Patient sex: M
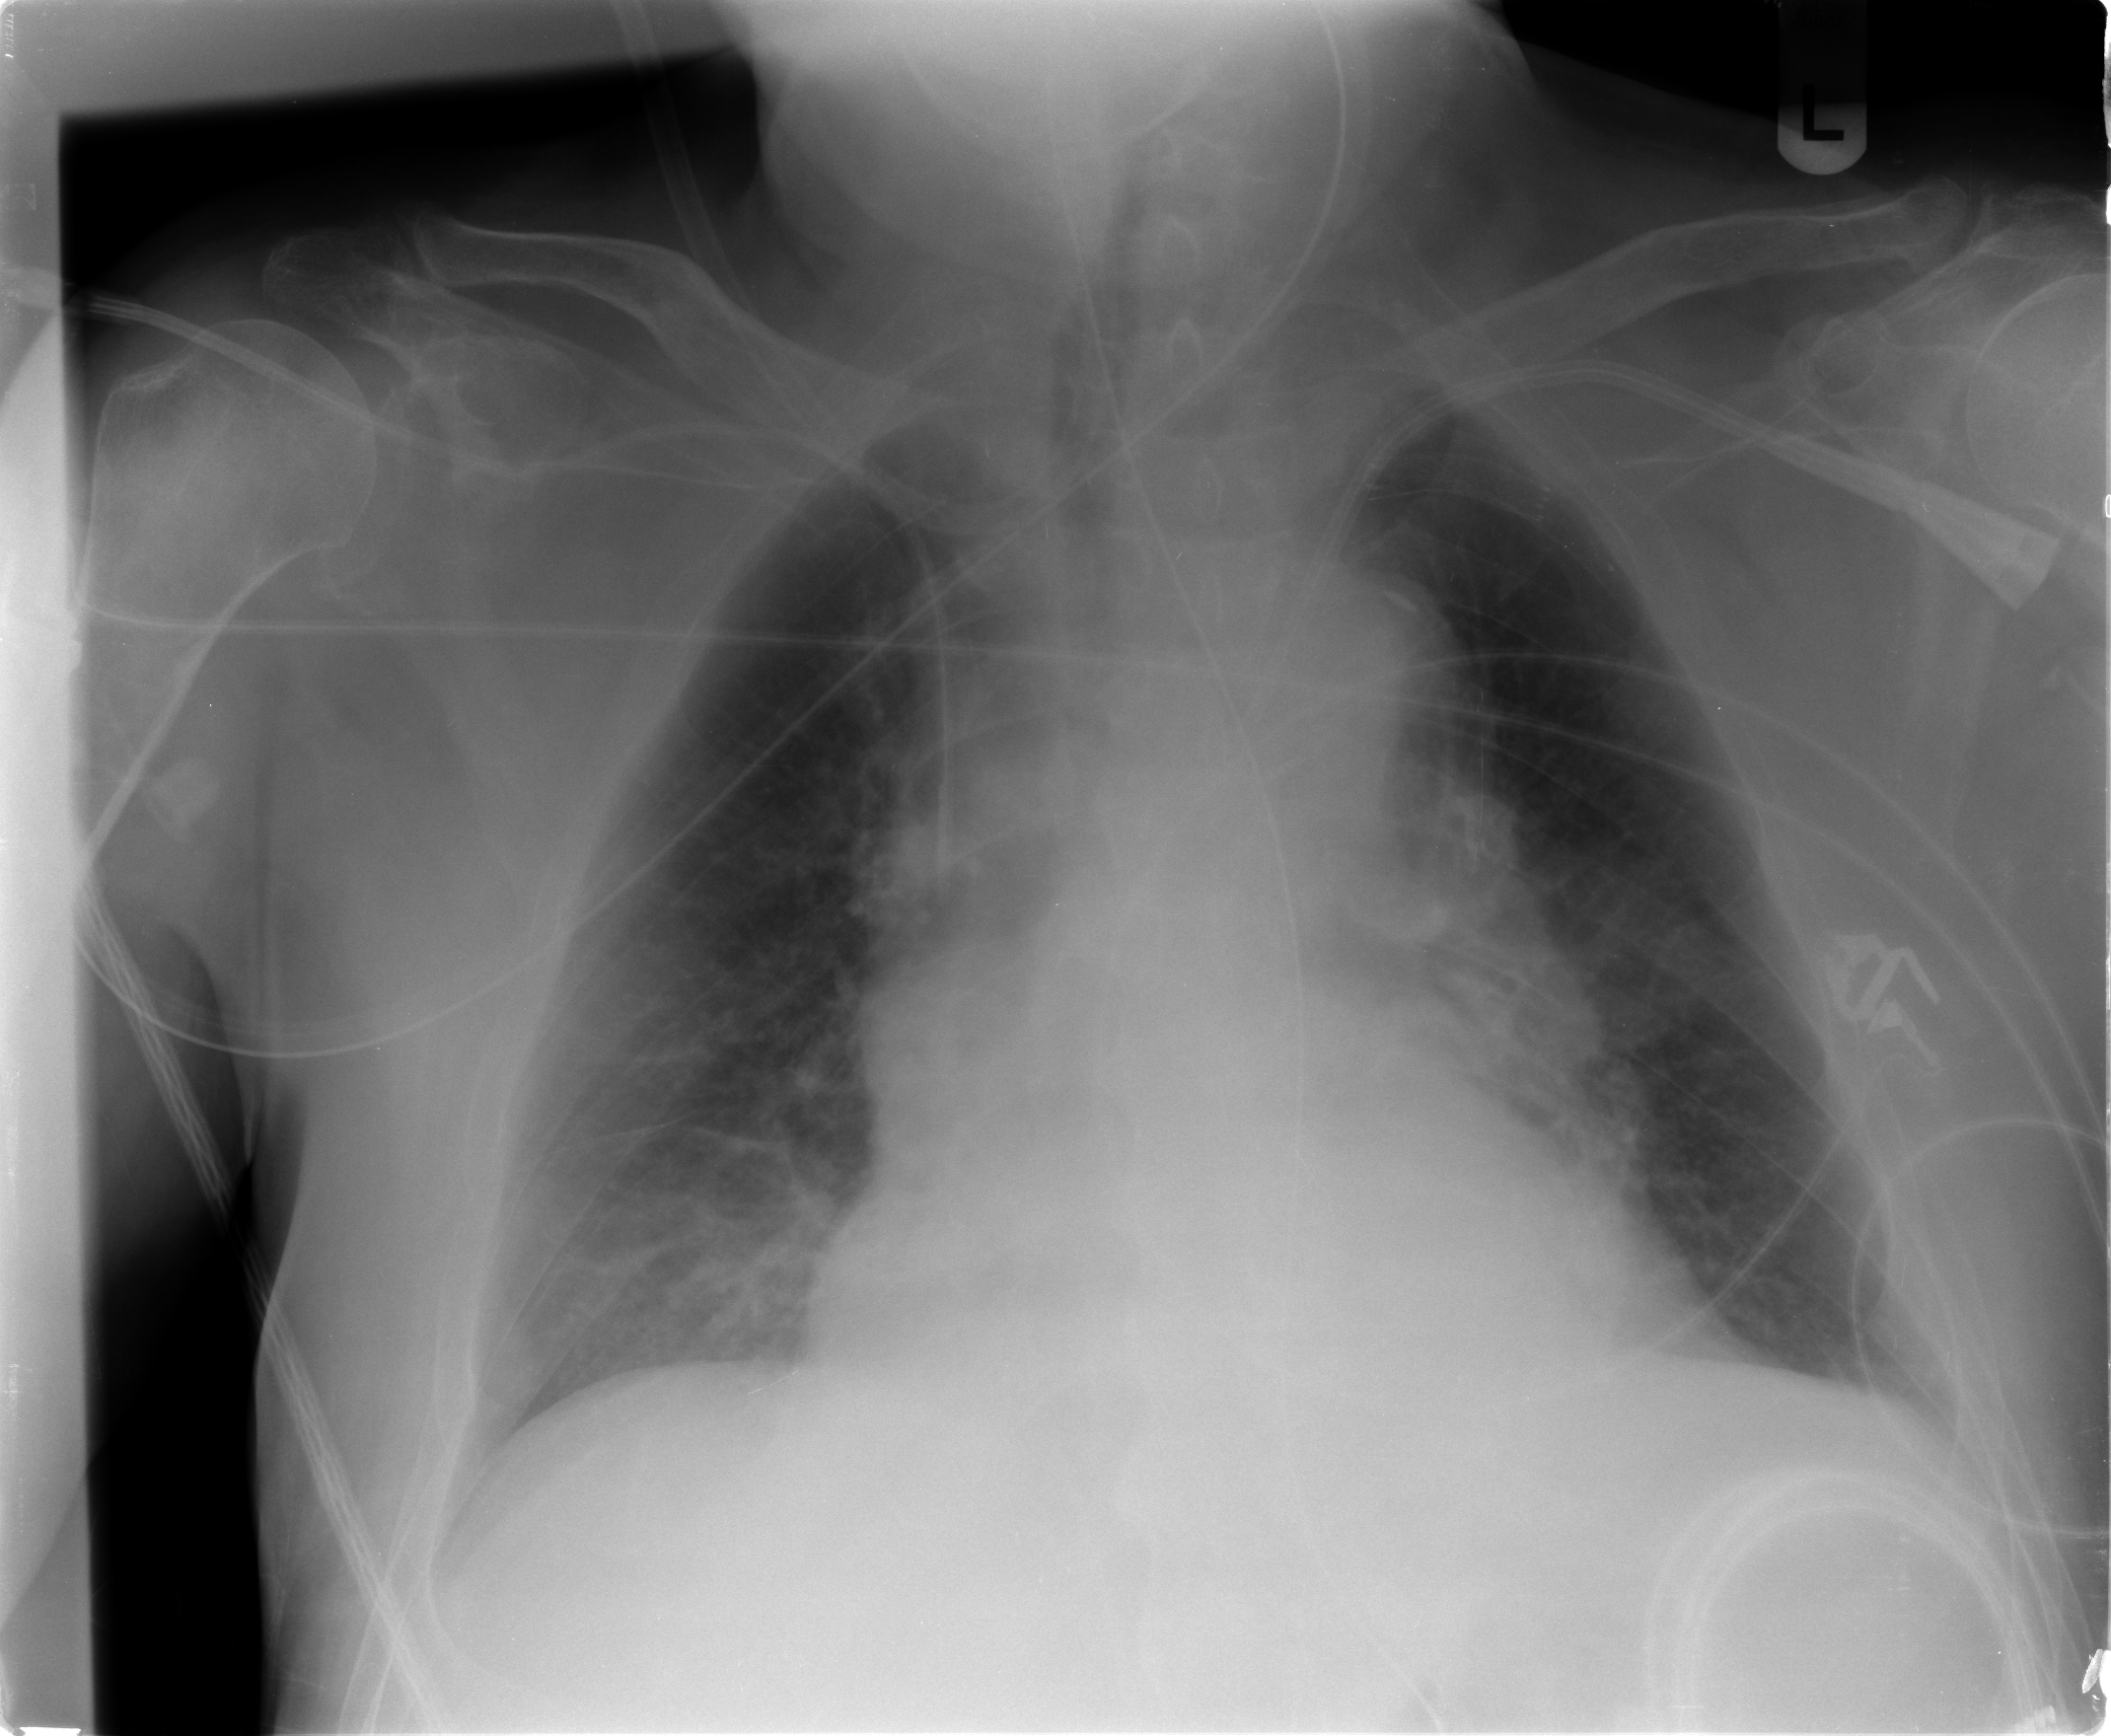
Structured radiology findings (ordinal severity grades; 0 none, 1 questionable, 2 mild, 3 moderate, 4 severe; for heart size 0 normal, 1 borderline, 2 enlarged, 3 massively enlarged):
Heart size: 2
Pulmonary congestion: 0
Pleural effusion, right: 0
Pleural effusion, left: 0
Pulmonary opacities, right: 1
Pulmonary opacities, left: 1
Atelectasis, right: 1
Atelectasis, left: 1